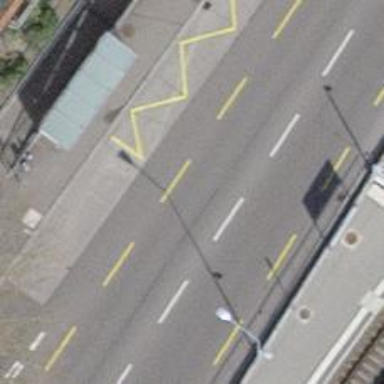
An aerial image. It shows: Bus stop with designated stop position for public transport.